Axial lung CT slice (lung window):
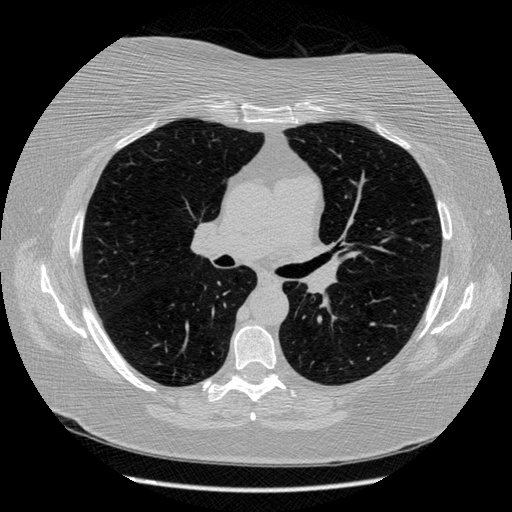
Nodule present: no